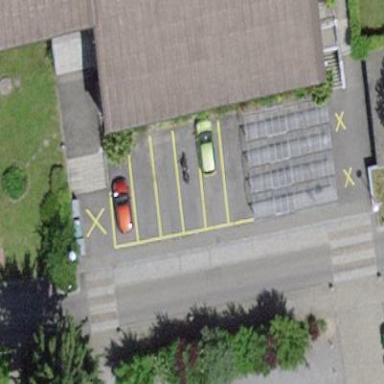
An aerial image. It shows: Parking area.